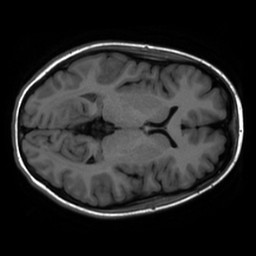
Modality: inplaneT1
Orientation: axial
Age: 18
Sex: female
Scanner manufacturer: ge
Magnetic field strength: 3 T
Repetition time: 2.499 s
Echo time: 0.02513 s